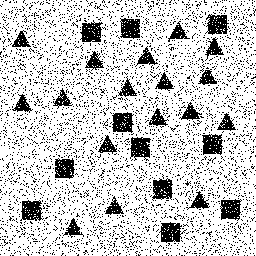
Squares: 11
Triangles: 17
Stars: 0
Total shapes: 28